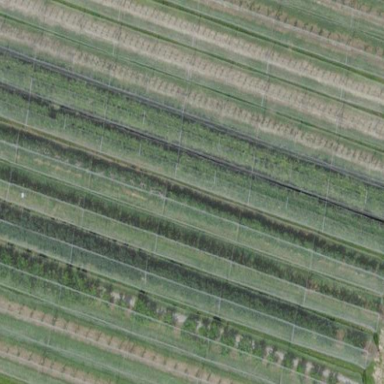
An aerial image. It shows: Orchard.